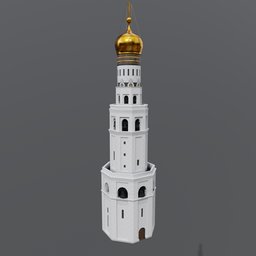
Label: architecture